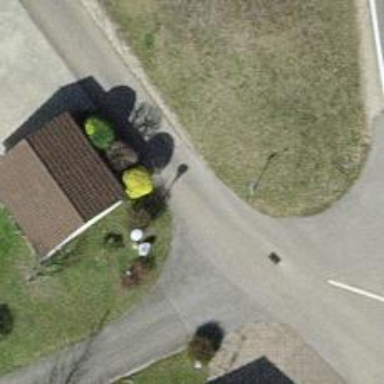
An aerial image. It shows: Residential road.